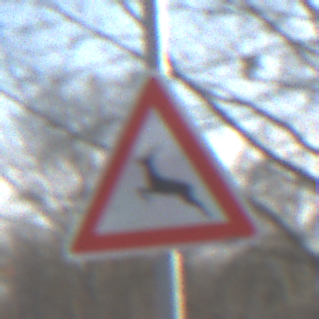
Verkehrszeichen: WildwechselRechts
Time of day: MorningAfternoon
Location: Outdoor (Nature)
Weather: PartlyCloudy
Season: NotSpecified
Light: Natural